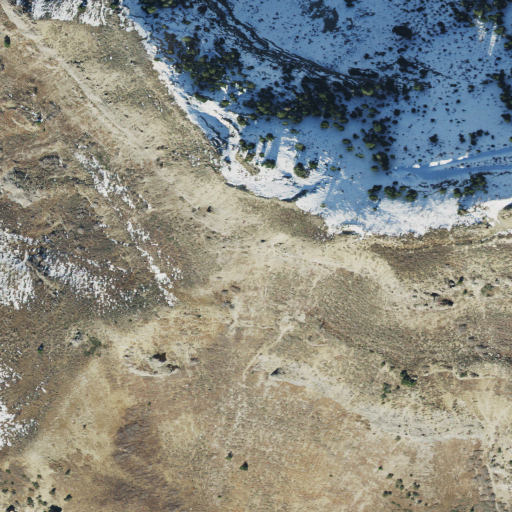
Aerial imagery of mountain in Utah named Nelson Peak containing shrub, evergreen forest, and deciduous forest